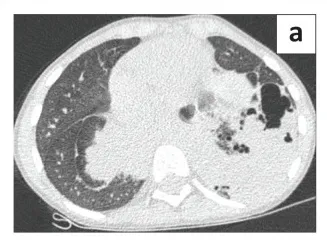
Axial CT images. Lung window.
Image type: radiology (ct)